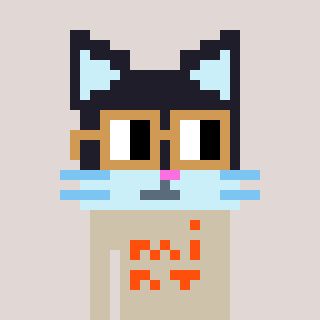
a pixel art character with square brown glasses, a cat-shaped head and a bege-colored body on a warm background